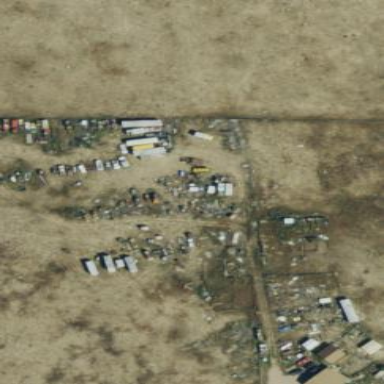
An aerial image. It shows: Industrial area designated as scrap yard.